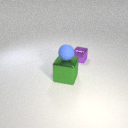
large green metal cube to the left of small purple metal cube